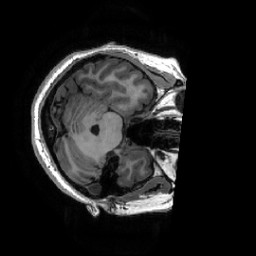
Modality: T1w
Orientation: axial
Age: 30
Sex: female
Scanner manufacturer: ge
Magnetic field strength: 3 T
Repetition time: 0.0073 s
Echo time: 0.003 s